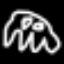
Label: frog